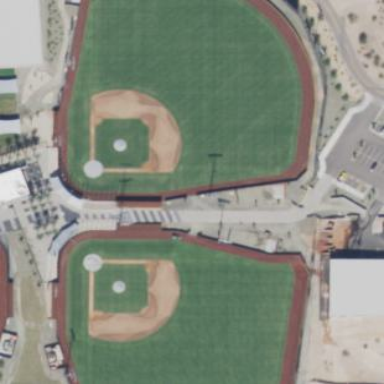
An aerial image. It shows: Baseball pitch for leisure and sports activities.